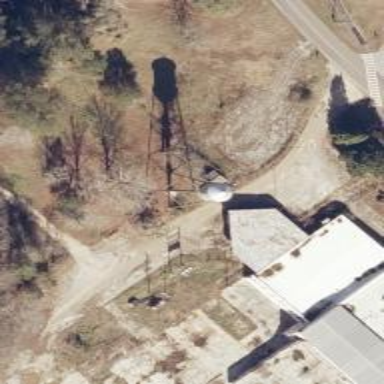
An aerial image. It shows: Water tower that is man-made.